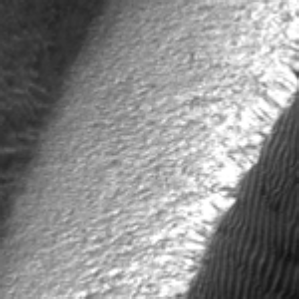
Label: frost